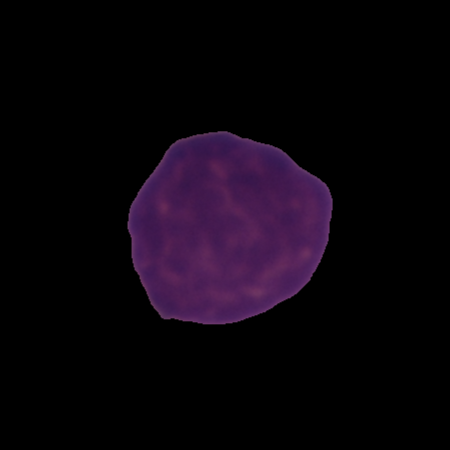
Label: healthy